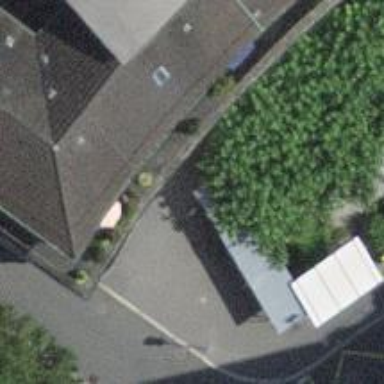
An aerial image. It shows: Bicycle parking area with wall loops.